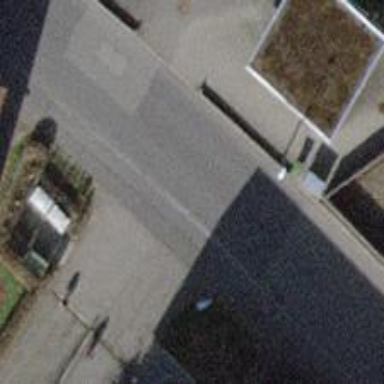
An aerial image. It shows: Residential road with asphalt surface and sidewalk on the left side.